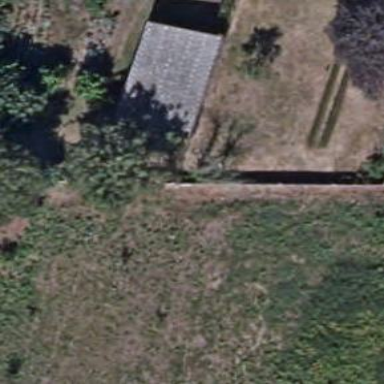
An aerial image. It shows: Shed.